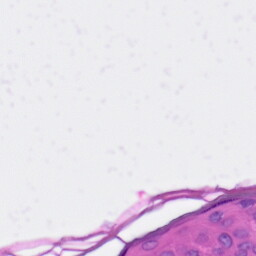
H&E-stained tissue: Skin